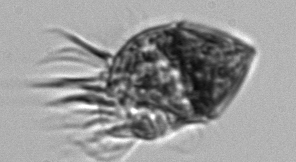
Label: Strombidium_morphotype1